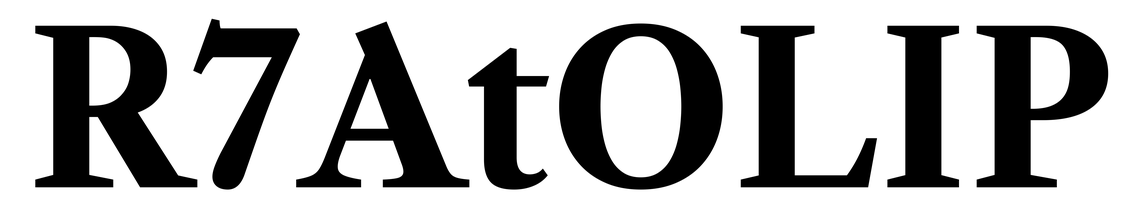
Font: LibreCaslonText_Bold